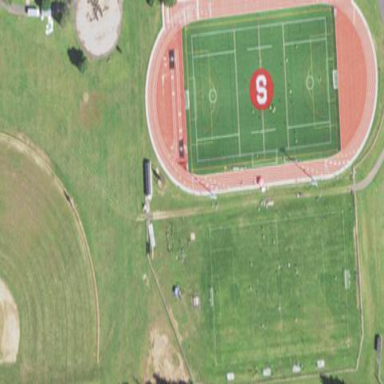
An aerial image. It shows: Soccer pitch with grass surface for leisure land.